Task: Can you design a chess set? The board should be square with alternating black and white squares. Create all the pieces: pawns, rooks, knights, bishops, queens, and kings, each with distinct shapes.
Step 1467:
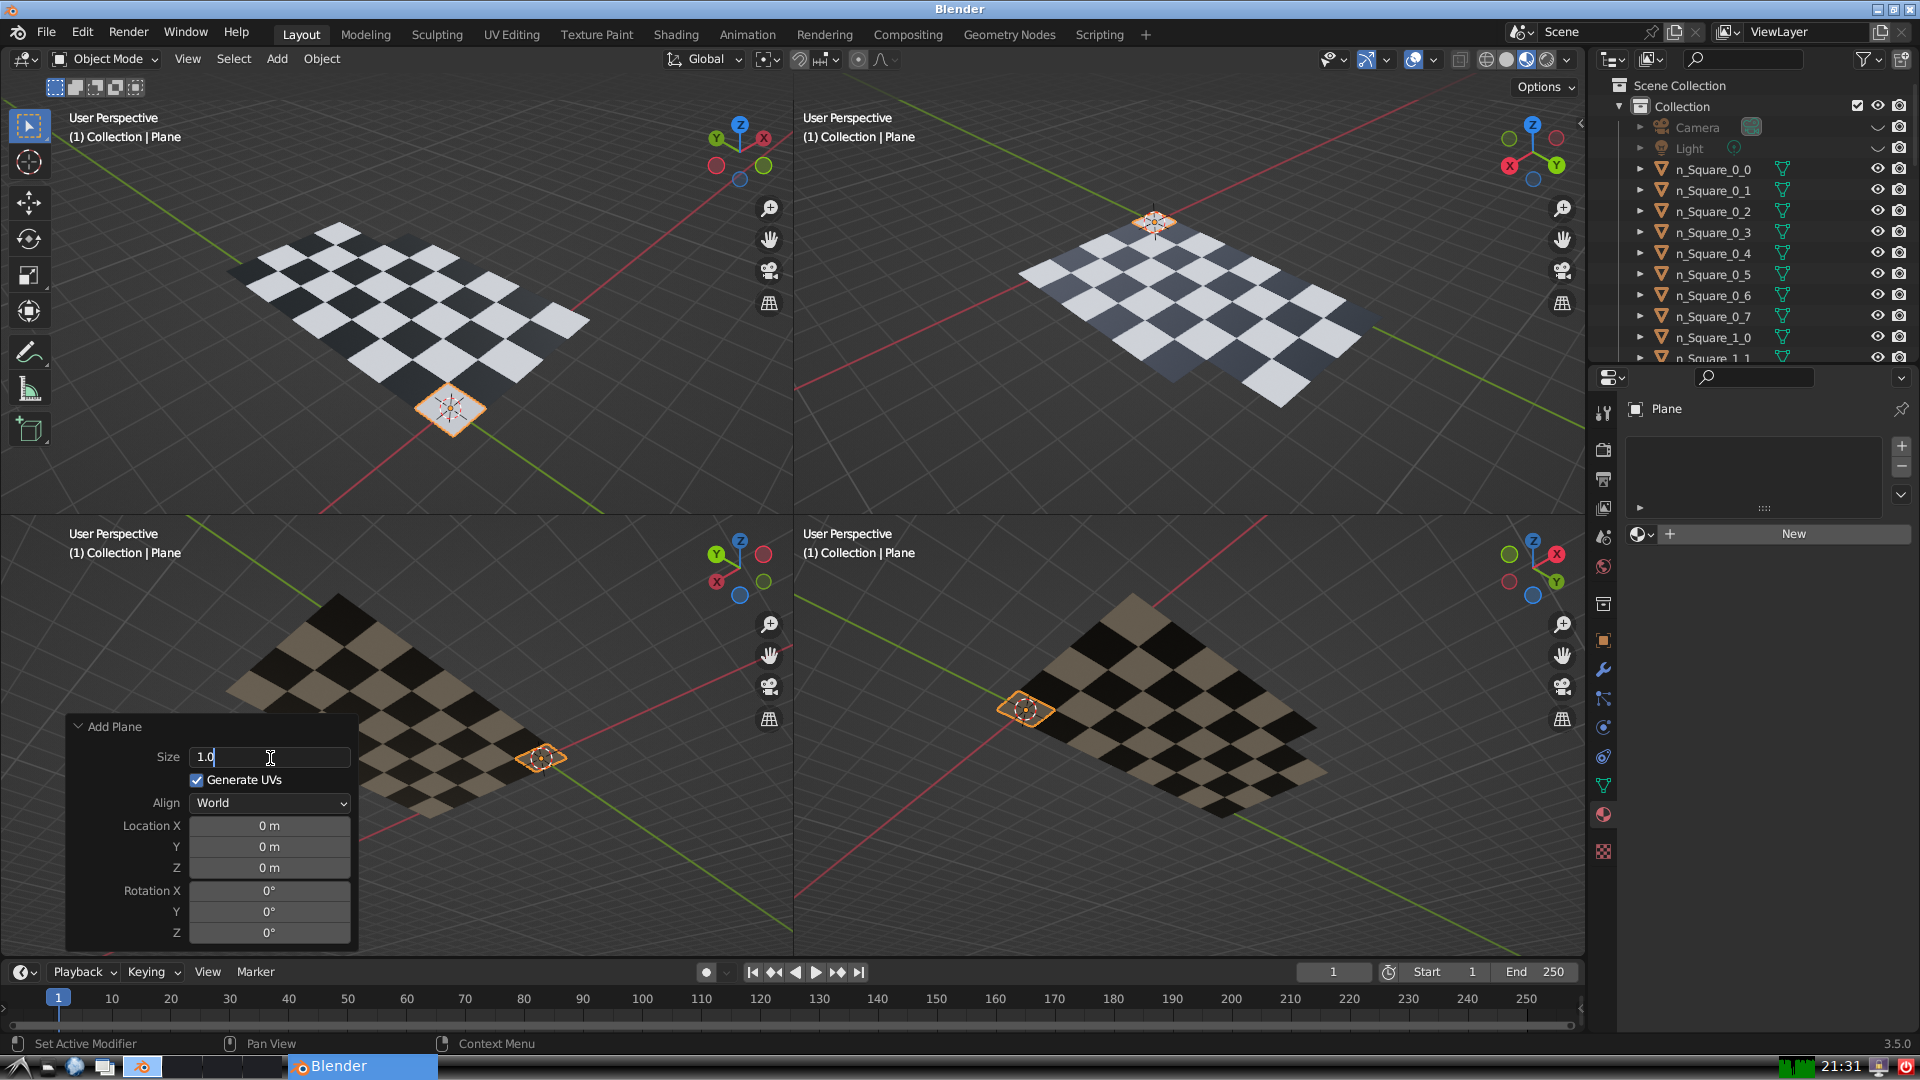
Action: {"key_press": ['Return']}